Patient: sex F, age 67
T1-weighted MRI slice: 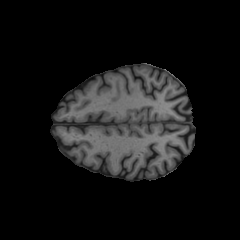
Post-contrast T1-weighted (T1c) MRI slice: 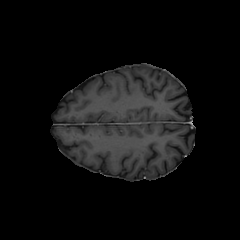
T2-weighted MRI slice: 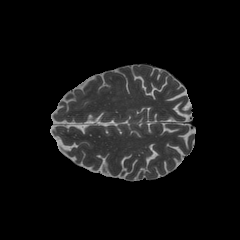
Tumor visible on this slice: no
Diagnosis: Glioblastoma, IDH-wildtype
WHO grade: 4